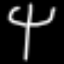
Label: fork